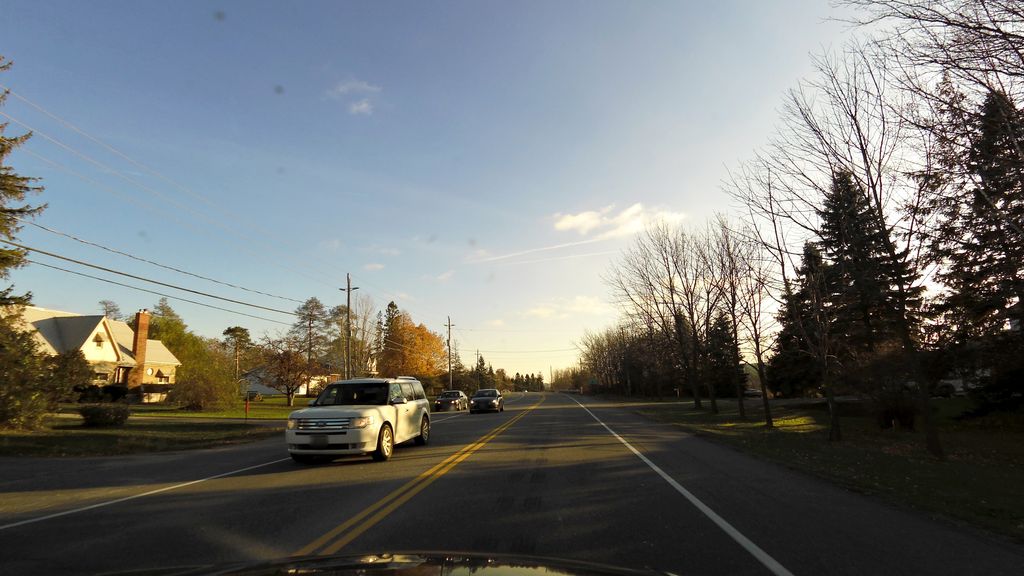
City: kitchener-waterloo